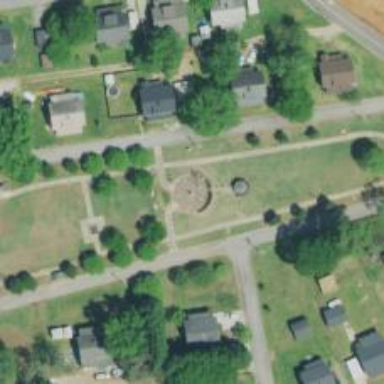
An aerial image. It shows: Historical war memorial.